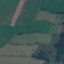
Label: Pasture